Question: I set an 'UINavigationBar' background tint by 'appearance' using macro color:
'[[UINavigationBar appearance] setBarTintColor:UIColorFromRGB(0x6DBEE8)];'
And in whole navigation based application but in my 'UIModalViewController' does not work:
In my 'plist' i have : 'View controller-based status bar appearance : YES'
and globally i set 'appearance' : '[[UIApplication sharedApplication] setStatusBarStyle:UIStatusBarStyleLightContent];'
Here it what it's look like:

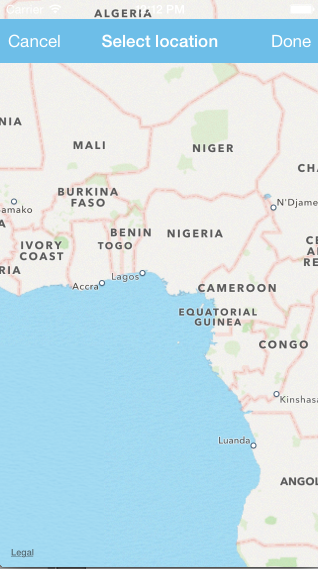
Answer: That is because in iOS7, the height of 'UINavigationBar' is increased (64 points) when it is contained in a 'UINavigationController'. With the status bar being transparent,when you are presenting a view controller modally, its not in the 'UINavigationController' so the height is normal (44 points) and thus the map view is behind the status bar. You need to handle this in your modal view controller. You can:
- - -